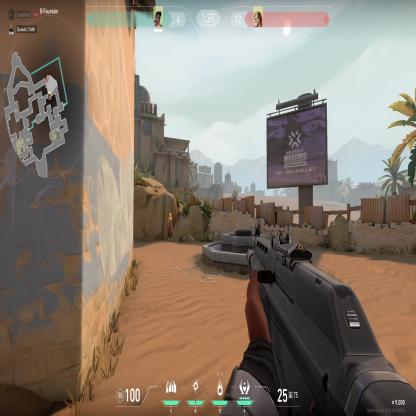
Label: enemy